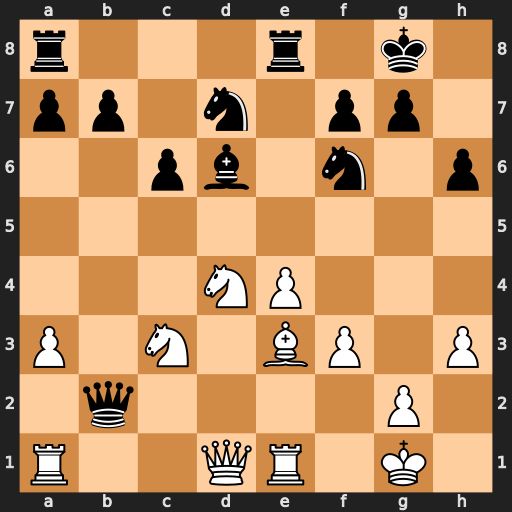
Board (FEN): r3r1k1/pp1n1pp1/2pb1n1p/8/3NP3/P1N1BP1P/1q4P1/R2QR1K1
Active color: w
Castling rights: -
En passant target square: -
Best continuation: Na4 Qxa1 Qxa1